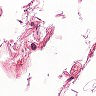
Metastatic tissue present: no